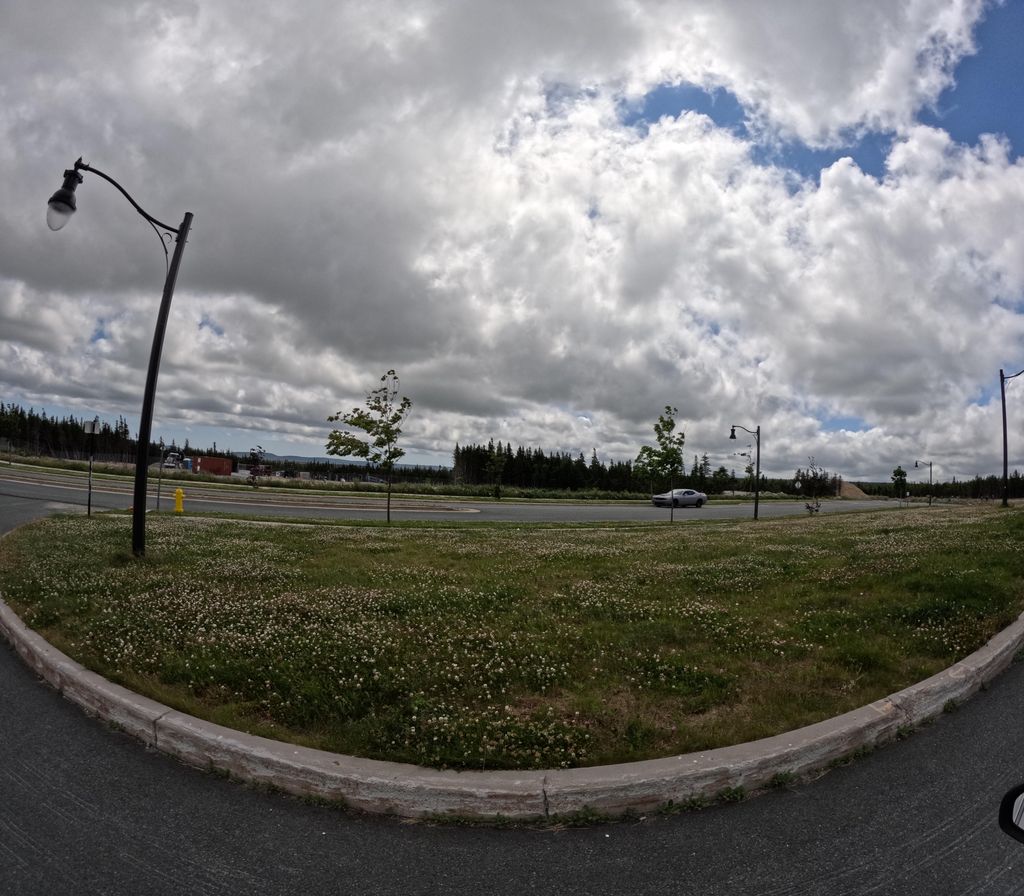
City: st_johns